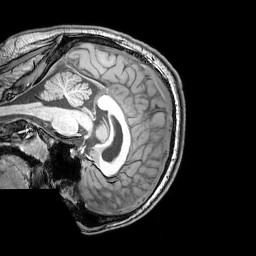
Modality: T1w
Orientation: sagittal
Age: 21
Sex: male
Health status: healthy
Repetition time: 0.081 s
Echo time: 0.037 s